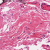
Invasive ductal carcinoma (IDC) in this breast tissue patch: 0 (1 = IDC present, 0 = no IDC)